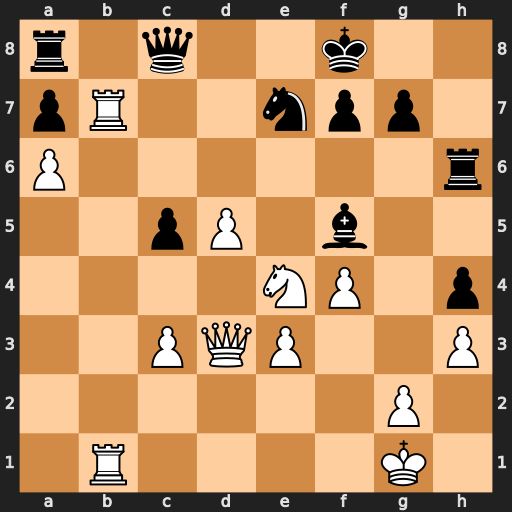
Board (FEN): r1q2k2/pR2npp1/P6r/2pP1b2/4NP1p/2PQP2P/6P1/1R4K1
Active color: w
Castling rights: -
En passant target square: -
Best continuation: d6 Nc6 Qd5